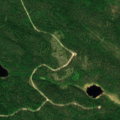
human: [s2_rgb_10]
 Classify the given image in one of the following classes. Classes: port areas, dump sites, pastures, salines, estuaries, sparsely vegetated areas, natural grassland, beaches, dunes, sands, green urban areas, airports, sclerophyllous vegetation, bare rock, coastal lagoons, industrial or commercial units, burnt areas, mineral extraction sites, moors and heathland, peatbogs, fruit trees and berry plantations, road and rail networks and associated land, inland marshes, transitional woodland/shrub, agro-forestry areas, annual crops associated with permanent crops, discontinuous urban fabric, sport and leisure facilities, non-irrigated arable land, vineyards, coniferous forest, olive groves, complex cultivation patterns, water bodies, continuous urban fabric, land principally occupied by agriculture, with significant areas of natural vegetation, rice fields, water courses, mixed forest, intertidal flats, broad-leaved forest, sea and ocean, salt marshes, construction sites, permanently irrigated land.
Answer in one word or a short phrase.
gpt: coniferous forest, mixed forest